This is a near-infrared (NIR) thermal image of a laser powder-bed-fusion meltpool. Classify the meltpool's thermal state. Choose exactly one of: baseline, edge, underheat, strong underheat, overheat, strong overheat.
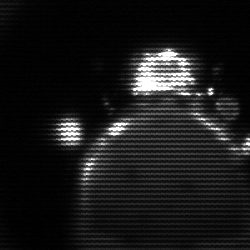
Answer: edge